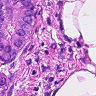
Metastatic tissue present: yes